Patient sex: M
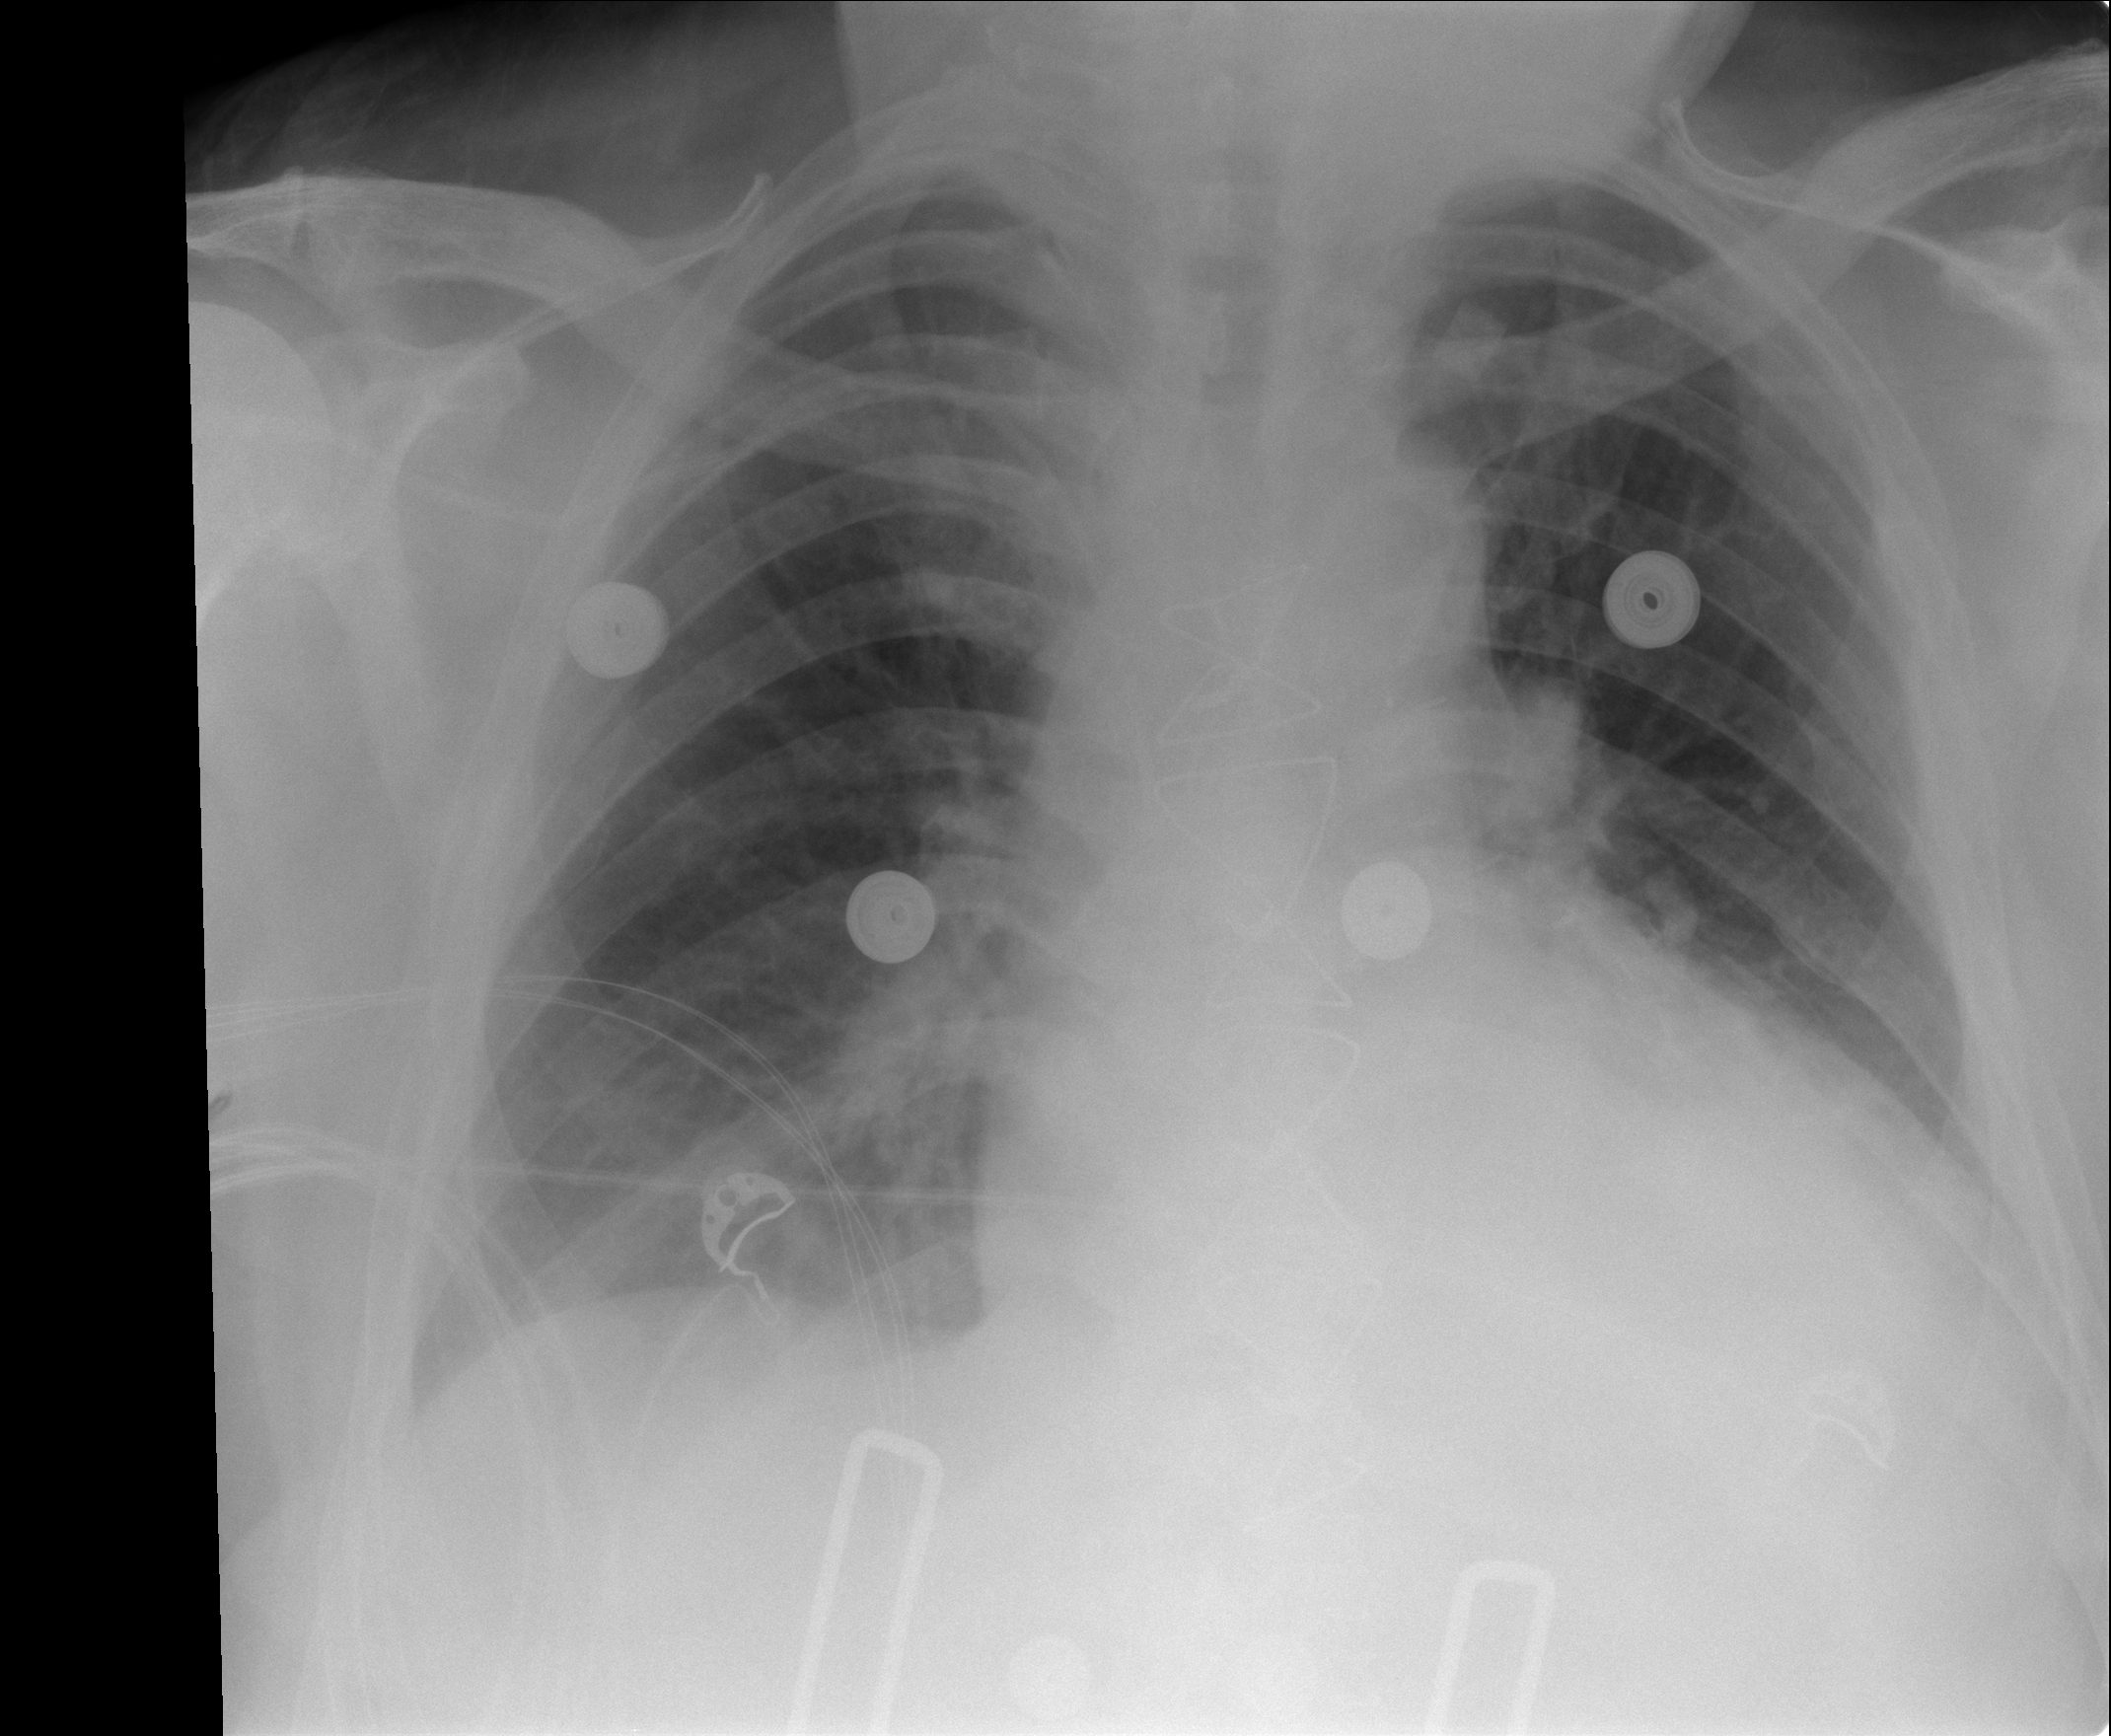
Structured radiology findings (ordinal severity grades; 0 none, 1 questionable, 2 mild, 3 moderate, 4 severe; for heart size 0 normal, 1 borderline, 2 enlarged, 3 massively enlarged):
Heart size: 2
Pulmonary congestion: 2
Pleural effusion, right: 1
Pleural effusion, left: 2
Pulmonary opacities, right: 0
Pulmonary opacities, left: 0
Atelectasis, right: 0
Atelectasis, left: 1